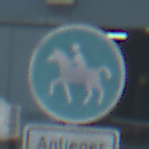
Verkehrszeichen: Reitweg
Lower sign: PersonengruppenFrei1
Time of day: Midday
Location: Outdoor (Suburban)
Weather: Overcast
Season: NotSpecified
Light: Natural